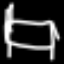
Label: bed